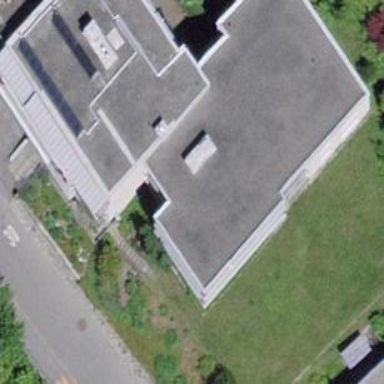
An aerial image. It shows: Apartment building with flat roof.